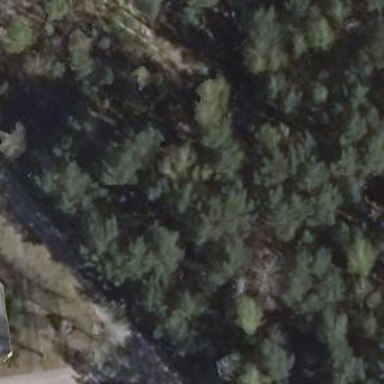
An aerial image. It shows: Disused railway spur line.